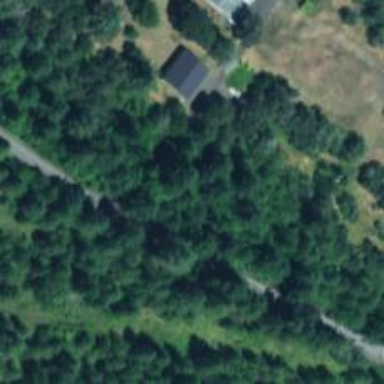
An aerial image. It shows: Driveway.